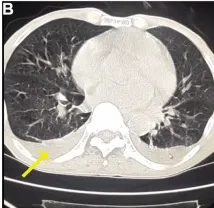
(B) Bilateral pleural effusions in the lower lungs.
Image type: radiology (ct)